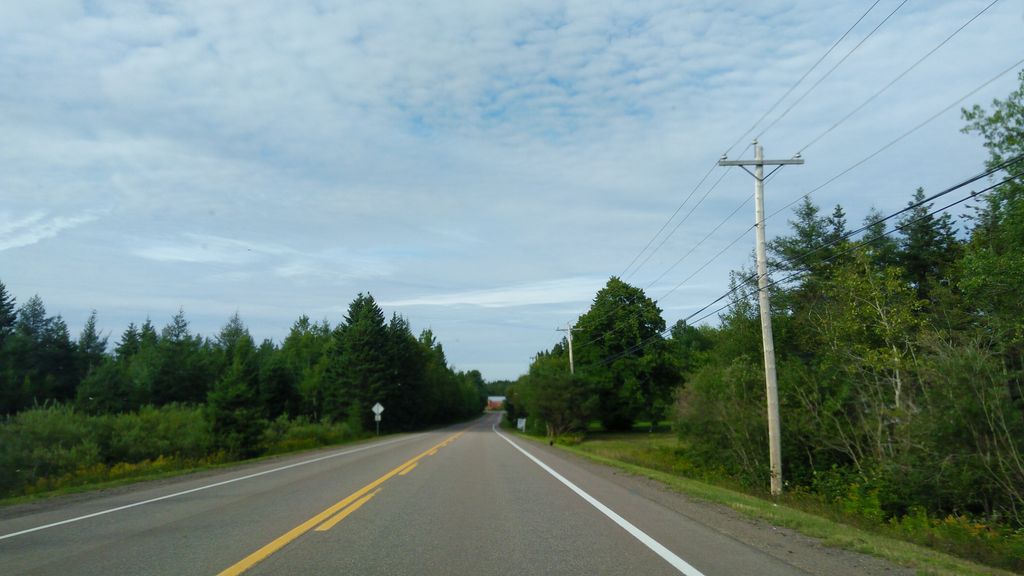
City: charlottetown